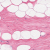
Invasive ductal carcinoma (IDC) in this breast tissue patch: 0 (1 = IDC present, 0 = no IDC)